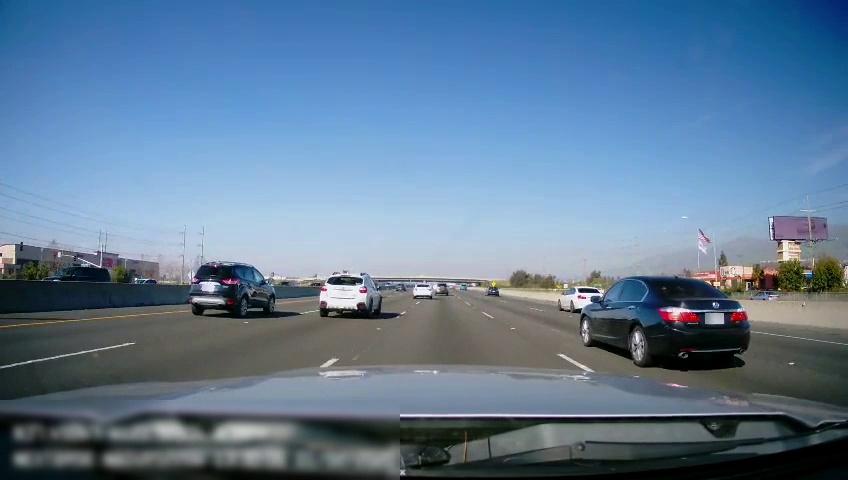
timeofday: Day
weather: Sunny
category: Drivable Space
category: Vehicles | SUV
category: Vehicles | Car
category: Vehicles | Car
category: Vehicles | Truck
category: Vehicles | Car
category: Vehicles | Car
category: Vehicles | Car
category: Vehicles | Car
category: Vehicles | SUV
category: Vehicles | Car
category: Vehicles | SUV
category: Vehicles | SUV
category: Vehicles | Car
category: Lanes | Current Lane
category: Lanes | Current Lane
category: Lanes | Alternate Lane
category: Lanes | Alternate Lane
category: Lanes | Alternate Lane
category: Lanes | Alternate Lane